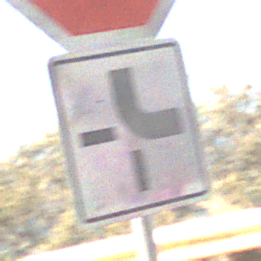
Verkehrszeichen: VerlaufVorfahrtsstrasse4
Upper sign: Stop
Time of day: MorningAfternoon
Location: Outdoor (Nature)
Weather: Clear
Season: NotSpecified
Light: Natural